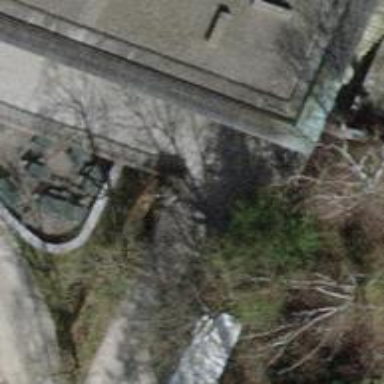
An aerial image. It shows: Statue is featured in the image.